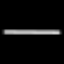
Label: line